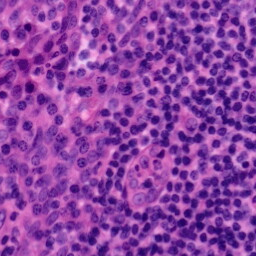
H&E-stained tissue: Tonsil